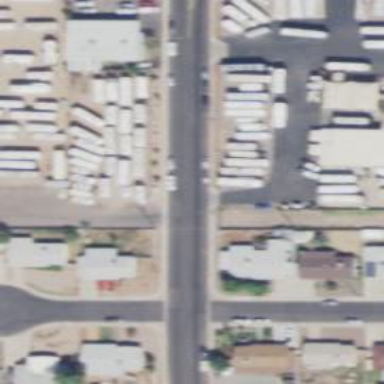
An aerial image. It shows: Alley classified as service road.